Aerial crown-view tile of a tropical tree (Barro Colorado Island, Panama), acquired 20240611:
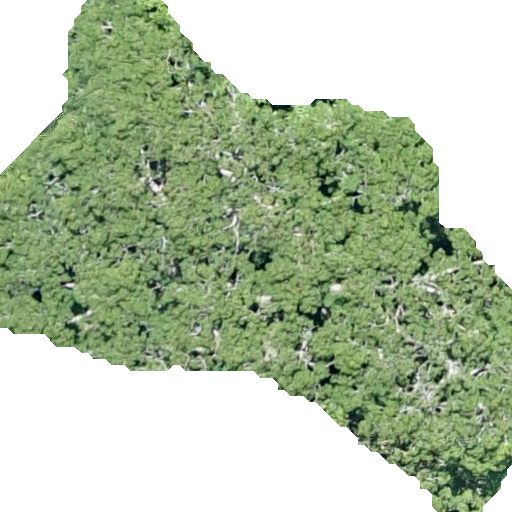
Species: Handroanthus guayacan
GBIF accepted scientific name: Handroanthus guayacan
Crown area: 263.16 m²